Field crop: maize
Growth stage: 1
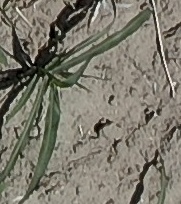
Species: sorghum